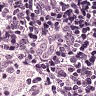
Metastatic tissue present: no